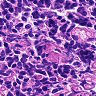
Metastatic tissue present: no